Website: crate-barrel
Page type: delivery-shipping
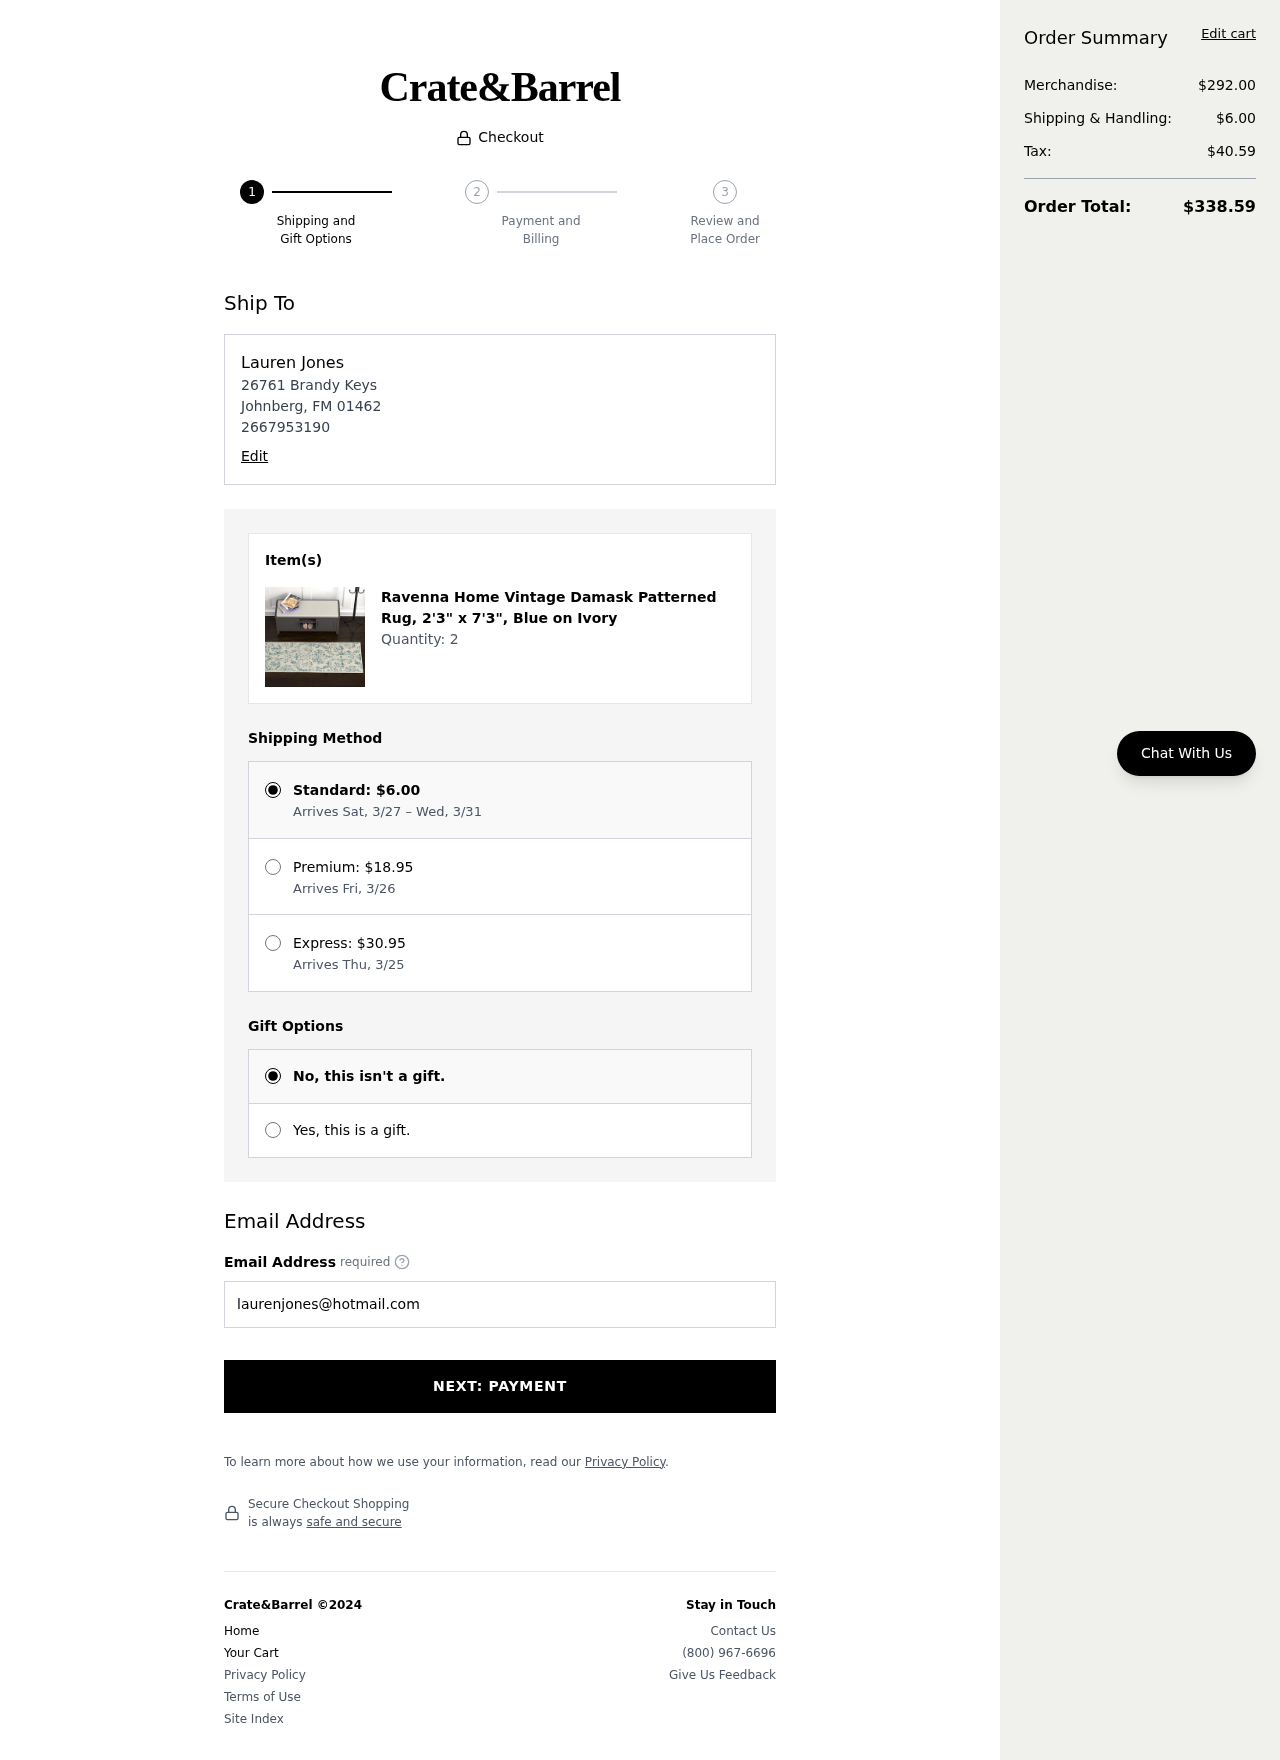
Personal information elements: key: PII_EMAIL
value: laurenjones@hotmail.com
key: PII_FULLNAME
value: Lauren Jones
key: PII_PHONE
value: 2667953190
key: PII_STREET
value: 26761 Brandy Keys
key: PII_CITY_STATE_ZIP
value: Johnberg, FM 01462
Product elements: key: PRODUCT1_NAME
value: Ravenna Home Vintage Damask Patterned Rug, 2'3" x 7'3", Blue on Ivory
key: PRODUCT1_QUANTITY
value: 2
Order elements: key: ORDER_SHIPPING_COST
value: $6.00
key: ORDER_SHIPPING_DATE
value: Arrives Sat, 3/27 – Wed, 3/31
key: ORDER_PREMIUM_SHIPPING
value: $18.95
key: ORDER_PREMIUM_DATE
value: Arrives Fri, 3/26
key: ORDER_EXPRESS_SHIPPING
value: $30.95
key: ORDER_EXPRESS_DATE
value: Arrives Thu, 3/25
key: ORDER_SUBTOTAL
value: $292.00
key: ORDER_TAX
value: $40.59
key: ORDER_TOTAL
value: $338.59